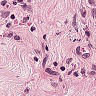
Metastatic tissue present: no